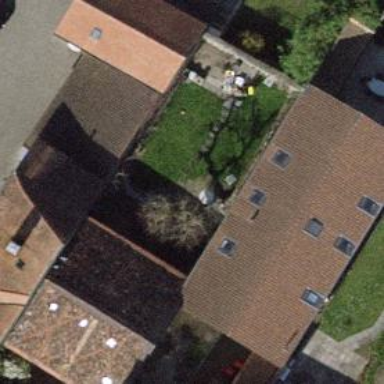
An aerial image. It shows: Deciduous broadleaved tree in garden.